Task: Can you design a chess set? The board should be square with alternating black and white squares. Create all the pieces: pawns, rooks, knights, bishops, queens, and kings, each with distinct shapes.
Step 1260:
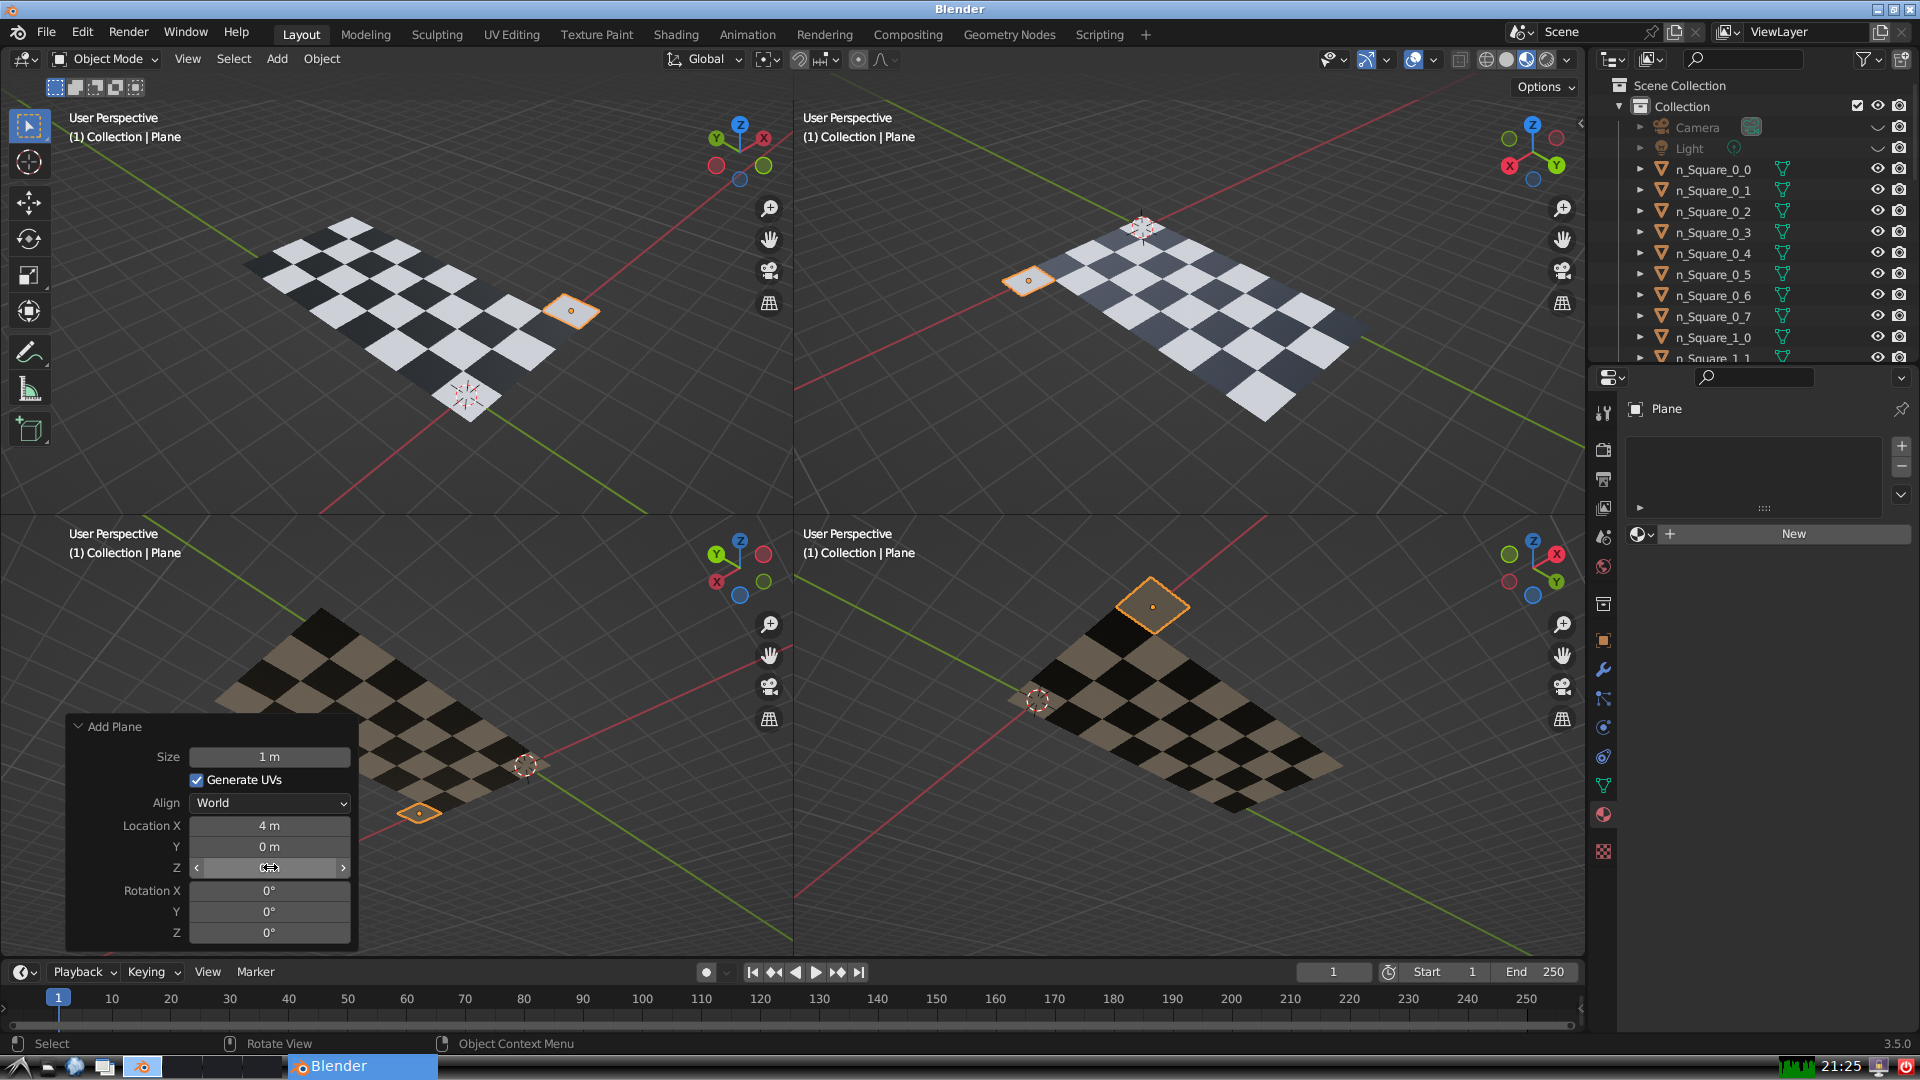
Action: {"mouse_move": [960, 540]}